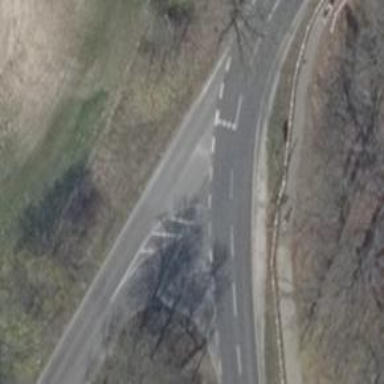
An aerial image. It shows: Road with "give way" sign.